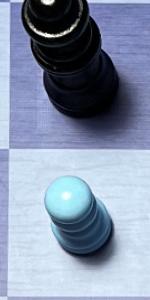
Label: Pawn_White